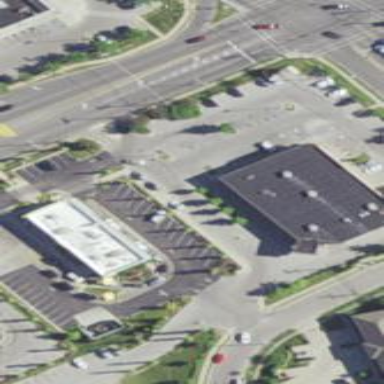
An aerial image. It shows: Pharmacy building providing healthcare services.